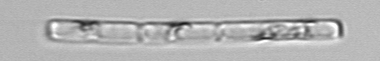
Label: Guinardia_delicatula